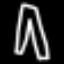
Label: pants